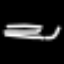
Label: line